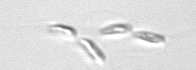
Label: Dinobryon